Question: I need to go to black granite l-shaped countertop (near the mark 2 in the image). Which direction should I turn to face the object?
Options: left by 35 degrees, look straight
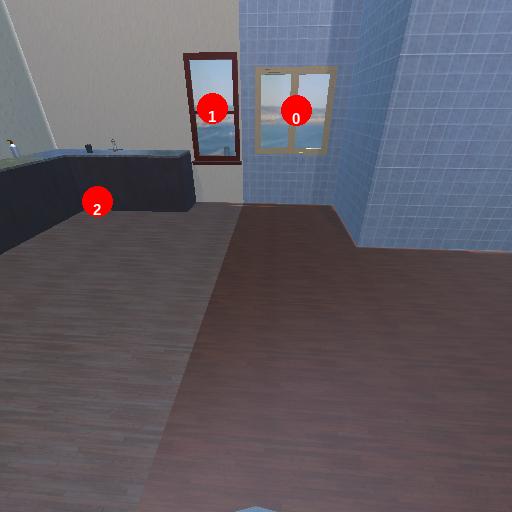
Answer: left by 35 degrees